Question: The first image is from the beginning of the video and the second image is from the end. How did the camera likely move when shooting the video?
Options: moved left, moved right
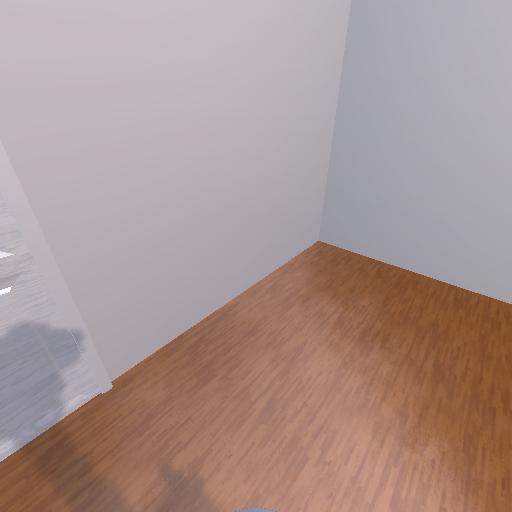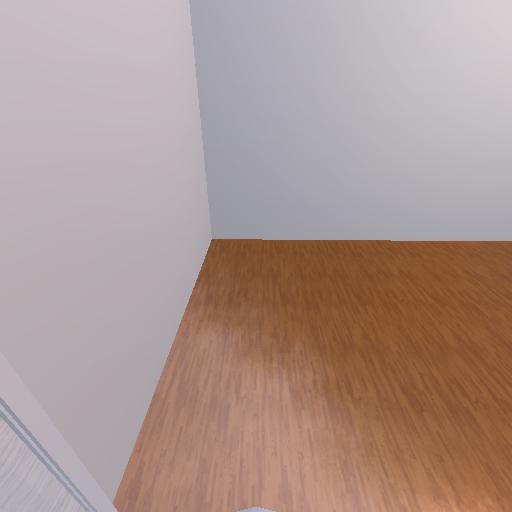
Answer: moved left